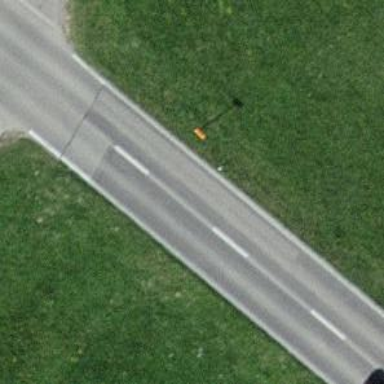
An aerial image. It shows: Aerial marker.